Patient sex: M
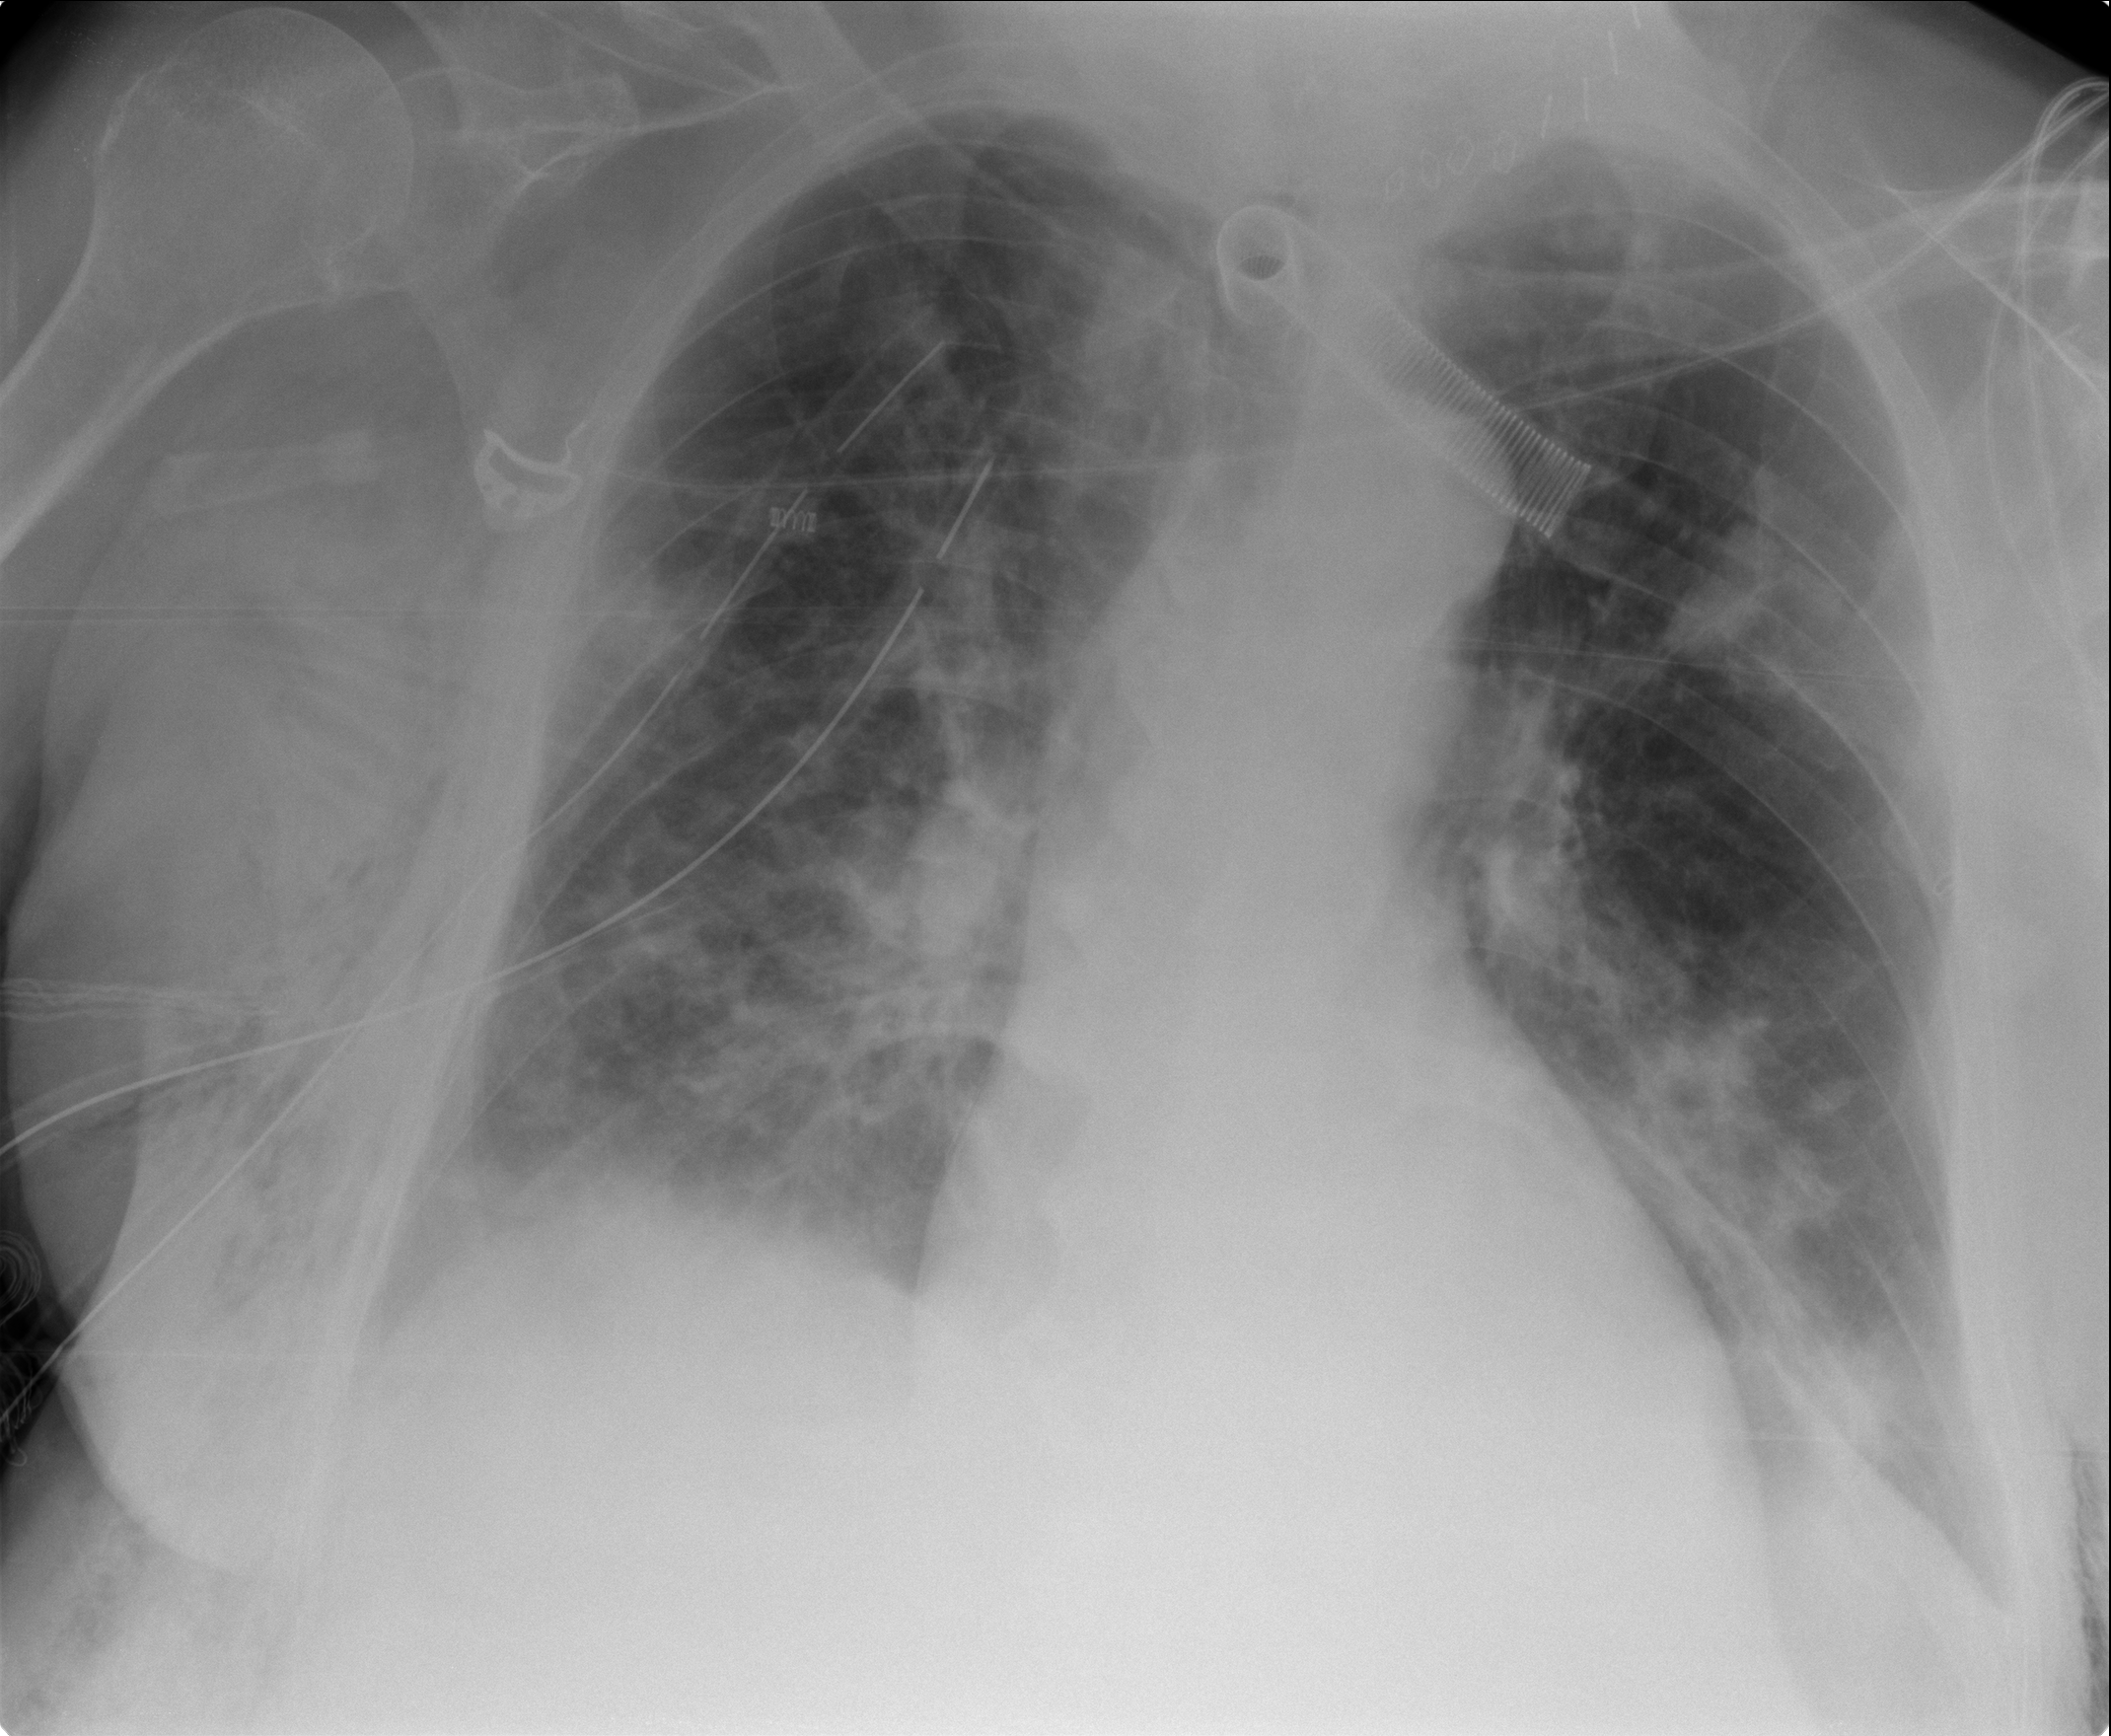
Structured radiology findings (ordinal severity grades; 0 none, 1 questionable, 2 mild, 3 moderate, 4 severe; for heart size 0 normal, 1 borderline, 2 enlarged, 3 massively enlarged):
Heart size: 1
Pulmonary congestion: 1
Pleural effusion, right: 2
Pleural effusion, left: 2
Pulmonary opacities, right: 3
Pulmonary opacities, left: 2
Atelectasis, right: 2
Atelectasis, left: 2